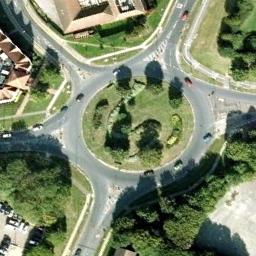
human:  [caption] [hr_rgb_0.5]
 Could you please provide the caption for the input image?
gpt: There are many trees around the roundabout .

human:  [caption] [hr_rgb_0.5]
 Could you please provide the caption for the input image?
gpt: There are several moving vehicles on the road at the roundabout, There are several buildings and some trees and some lawns around the roundabout .

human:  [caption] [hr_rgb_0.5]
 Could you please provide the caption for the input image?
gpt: The roundabout with five exits and entrances is in the residential area and some trees are in the middle of the roundabout .

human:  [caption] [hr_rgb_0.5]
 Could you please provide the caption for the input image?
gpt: The roundabout is on the grass next to trees and buildings .

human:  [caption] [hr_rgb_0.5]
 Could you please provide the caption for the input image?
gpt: There are many green trees and some green lawns around the roundabout .